Question: At each time, any colored ball can be exchanged with the white ball. How many such exchanges are needed at least to make all the red balls arranged in front of the blue balls and blue balls in front of the yellow balls (white ball positions are arbitrary)?
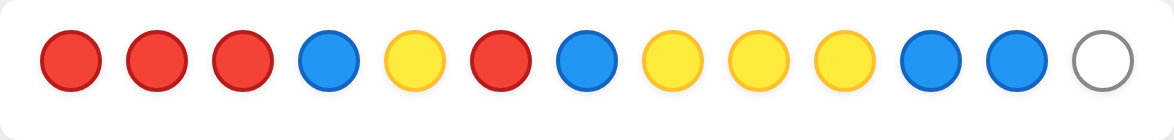
Answer: 6